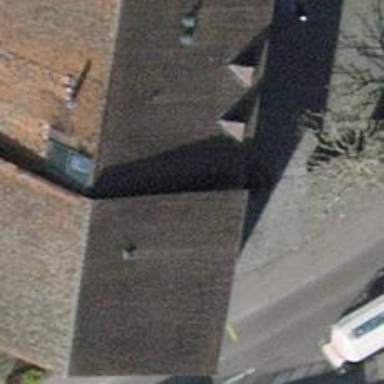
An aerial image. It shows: Beauty shop.